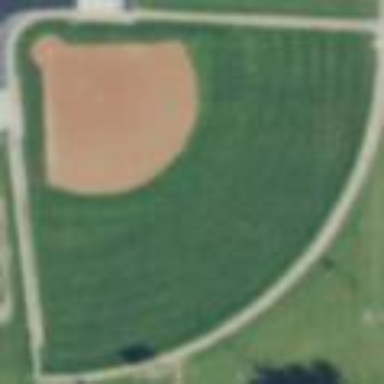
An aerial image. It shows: Baseball pitch for leisure land.